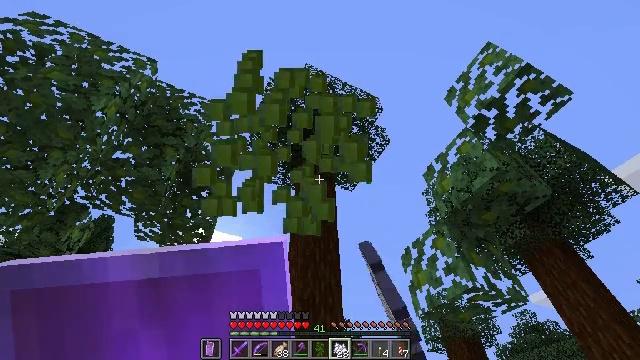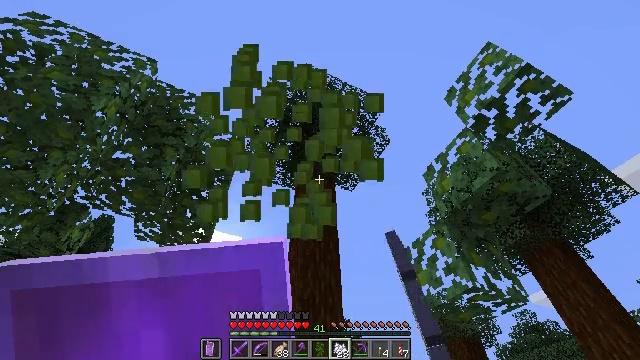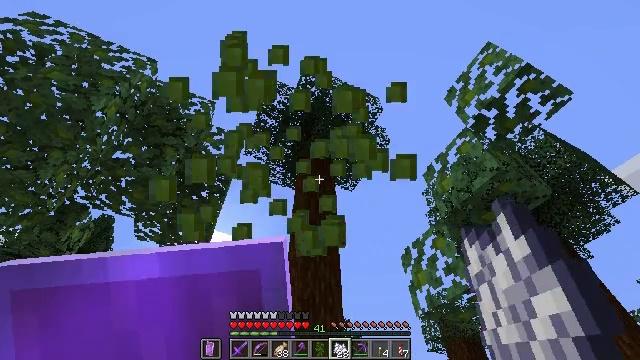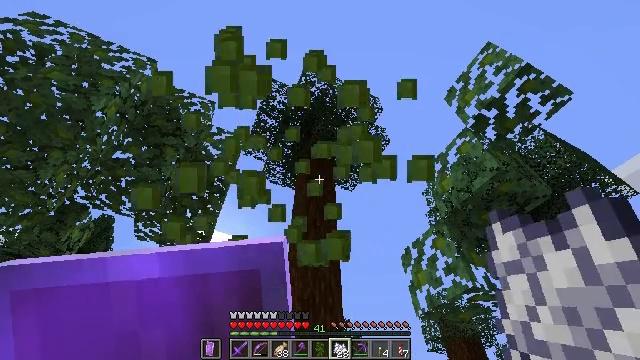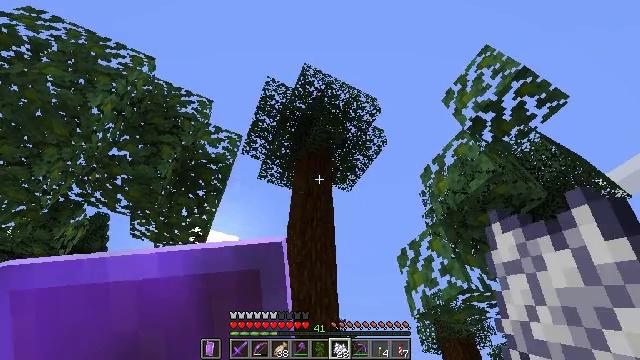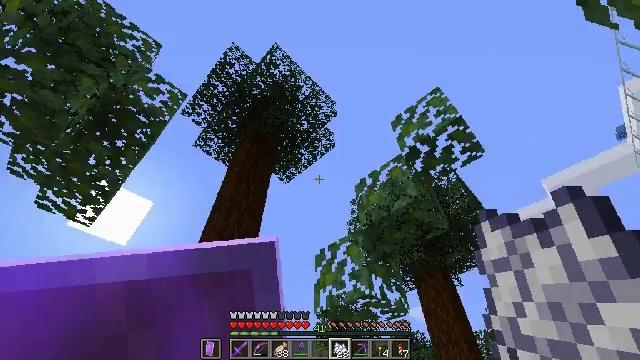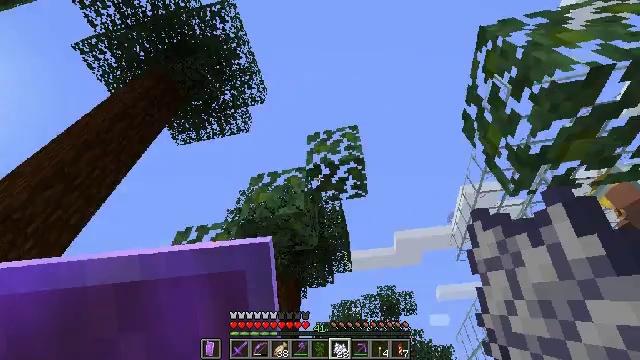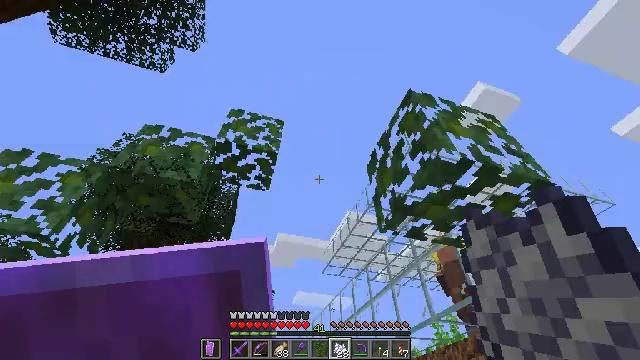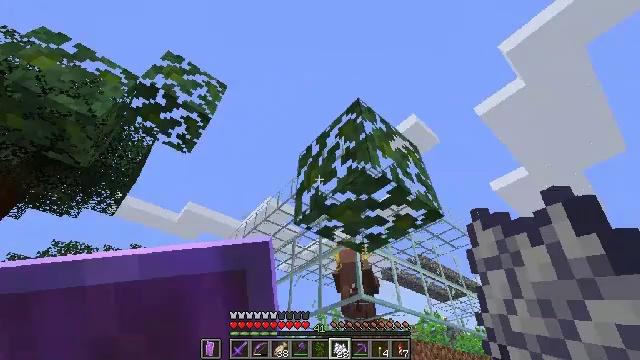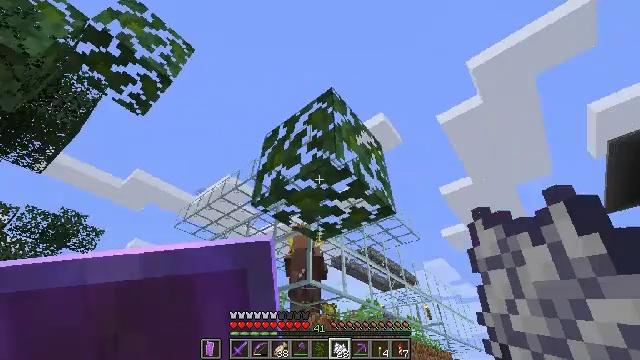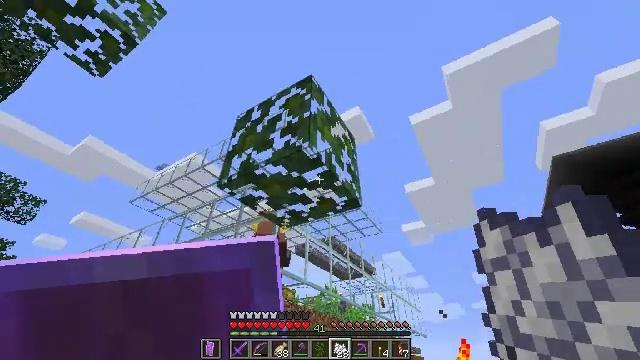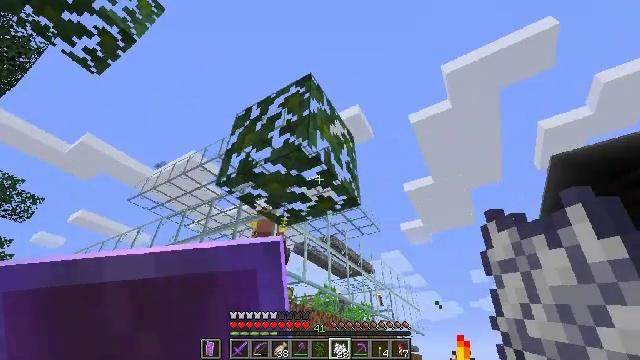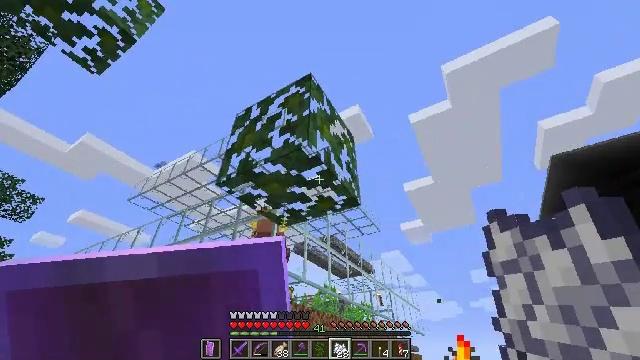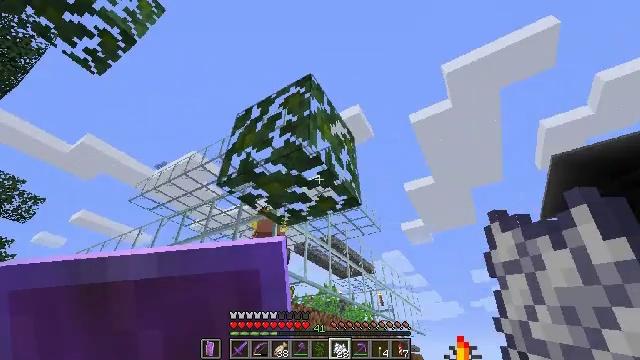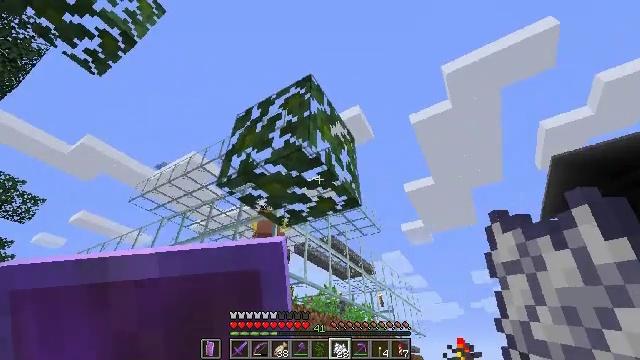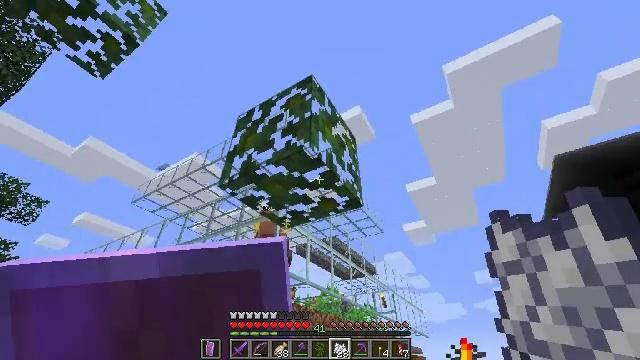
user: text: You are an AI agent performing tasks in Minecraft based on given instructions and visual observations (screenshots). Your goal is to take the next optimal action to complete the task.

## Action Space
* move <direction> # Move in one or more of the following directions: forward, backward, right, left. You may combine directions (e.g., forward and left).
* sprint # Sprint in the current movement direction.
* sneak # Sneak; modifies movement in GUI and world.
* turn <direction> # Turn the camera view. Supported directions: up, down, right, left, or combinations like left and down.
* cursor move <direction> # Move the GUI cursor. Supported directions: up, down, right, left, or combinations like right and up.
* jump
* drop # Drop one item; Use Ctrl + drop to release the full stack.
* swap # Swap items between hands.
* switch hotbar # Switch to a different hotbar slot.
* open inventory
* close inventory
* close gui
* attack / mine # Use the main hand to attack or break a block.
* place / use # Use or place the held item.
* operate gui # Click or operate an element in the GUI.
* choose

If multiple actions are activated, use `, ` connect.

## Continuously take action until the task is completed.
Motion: motion action
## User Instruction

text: Collect jungle leaves by breaking them.
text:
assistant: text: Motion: attack / mine
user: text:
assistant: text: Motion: attack / mine
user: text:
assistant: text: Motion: attack / mine
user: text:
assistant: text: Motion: attack / mine
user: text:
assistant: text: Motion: turn right and down
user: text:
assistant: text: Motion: turn right
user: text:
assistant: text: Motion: turn right
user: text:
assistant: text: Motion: turn right and down
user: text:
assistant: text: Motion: turn right and down
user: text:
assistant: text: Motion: turn right and down
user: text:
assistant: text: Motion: no_op
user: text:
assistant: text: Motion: no_op
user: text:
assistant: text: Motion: no_op
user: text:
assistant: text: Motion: no_op
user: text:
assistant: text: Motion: no_op
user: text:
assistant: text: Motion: turn left, attack / mine
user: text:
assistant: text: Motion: turn left, attack / mine
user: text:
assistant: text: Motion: attack / mine
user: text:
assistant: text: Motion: attack / mine
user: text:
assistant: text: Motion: attack / mine
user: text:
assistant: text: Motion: attack / mine
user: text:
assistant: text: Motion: attack / mine
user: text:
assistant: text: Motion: attack / mine
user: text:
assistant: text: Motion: attack / mine
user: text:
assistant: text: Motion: attack / mine
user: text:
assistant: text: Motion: attack / mine
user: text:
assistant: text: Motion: attack / mine
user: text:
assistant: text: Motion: attack / mine
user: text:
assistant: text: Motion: attack / mine
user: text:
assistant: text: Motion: attack / mine